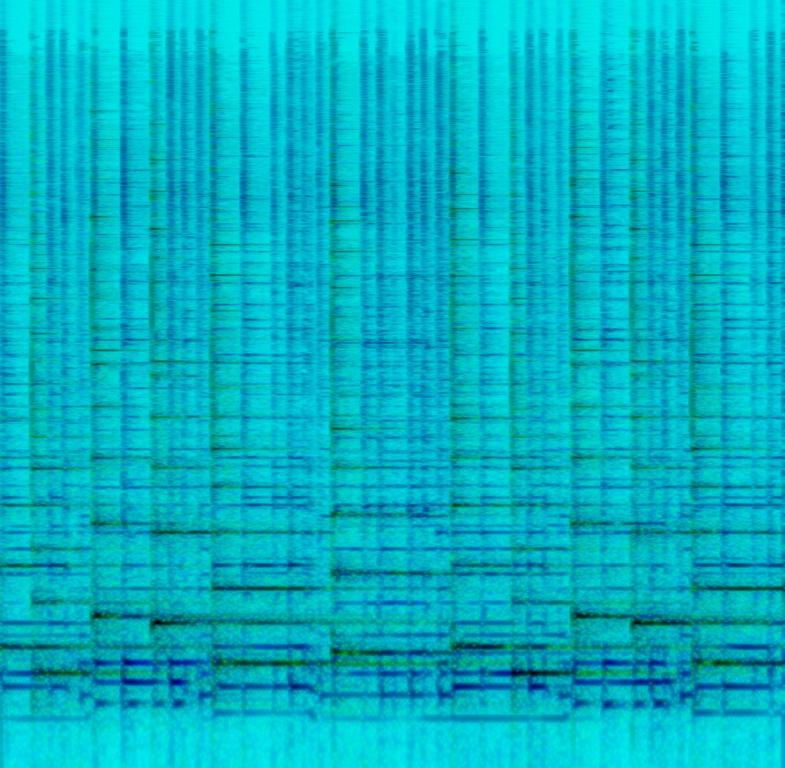
This is an instrumental pop-rock piece. There is a harp playing the main melody while a ukulele is strumming chords. An electric guitar and a bass guitar join the melodic background later on. A simple acoustic drum beat is in the rhythmic background. It has a joyful aura, but the sounds used are very generic. The best use for this piece could be the background of a tutorial/instructive type of video.